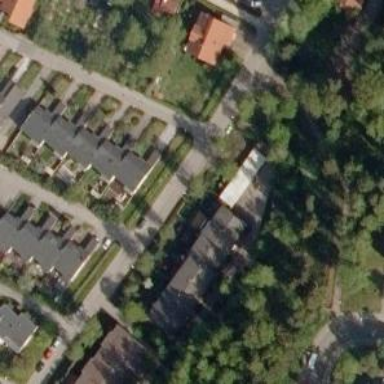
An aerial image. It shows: Terrace building.